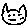
Label: cat